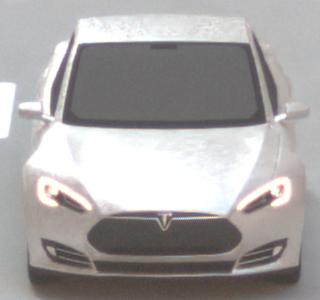
Make: Tesla
Model: Model S 60
Detailed model: Model S
Model produced from: 2013/10
Model produced until: 2014/10
Doors: 5
Color: white
Road condition: dry road
Daytime: morning or afternoon
Contrast: medium contrast